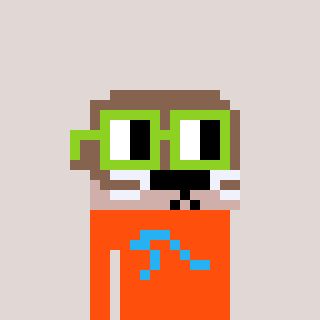
a pixel art character with square light green glasses, a otter-shaped head and a orange-colored body on a warm background